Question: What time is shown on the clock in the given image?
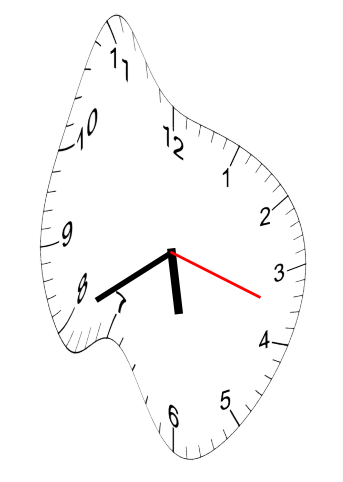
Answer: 05:40:18